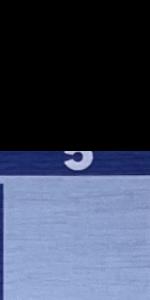
Label: Empty